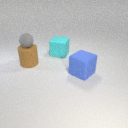
large cyan rubber cube to the left of large blue rubber cube